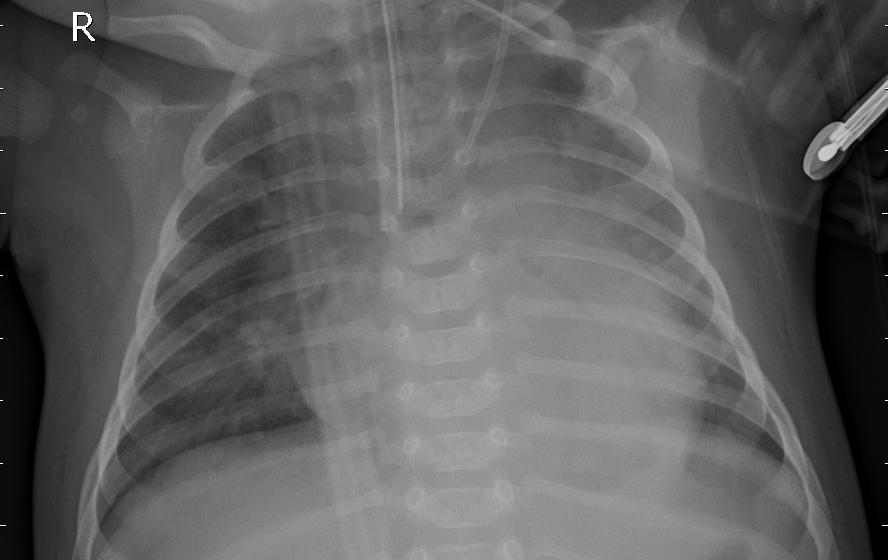
Diagnosis: PNEUMONIA